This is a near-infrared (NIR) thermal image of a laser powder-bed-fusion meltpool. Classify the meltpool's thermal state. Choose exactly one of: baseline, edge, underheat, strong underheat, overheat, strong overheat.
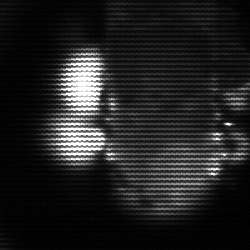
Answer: strong underheat